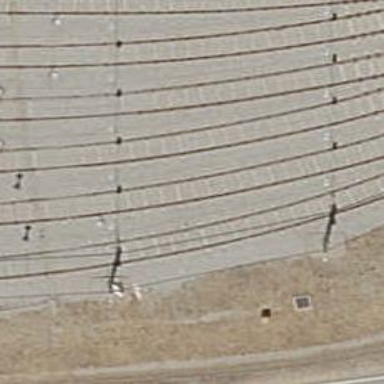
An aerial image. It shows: Yard with electrified contact line.